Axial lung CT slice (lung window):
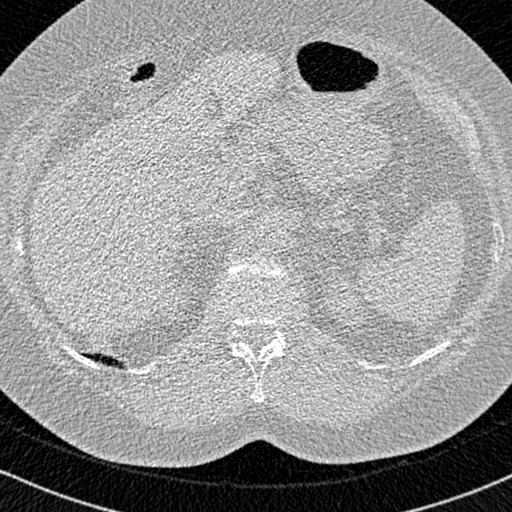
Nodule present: no